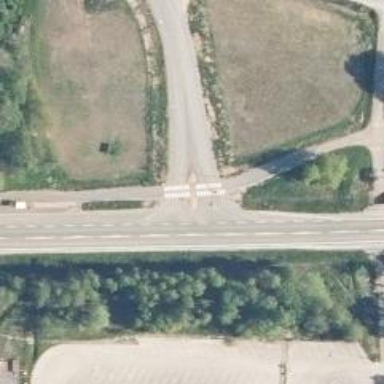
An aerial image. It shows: Asphalt cycleway with uncontrolled zebra crossing. The crossing has island for safety.